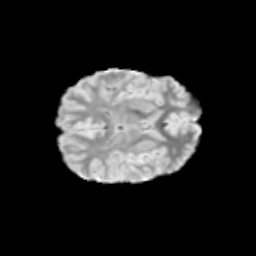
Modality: T2w
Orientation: axial
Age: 11
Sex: female
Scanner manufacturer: siemens
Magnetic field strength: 3 T
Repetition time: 3.8 s
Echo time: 0.07 s